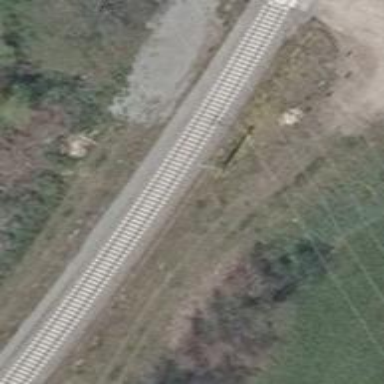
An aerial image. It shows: Milestone along the railway track with catenary mast.